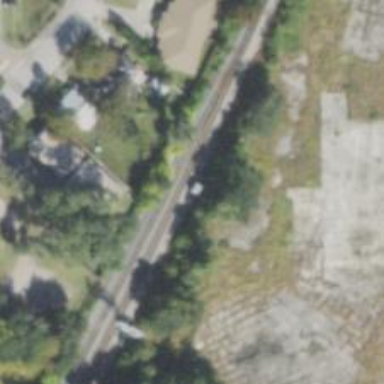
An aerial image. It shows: Site related to railway infrastructure.